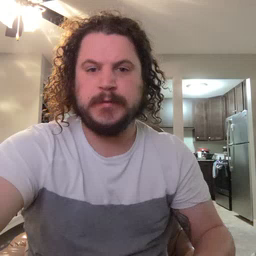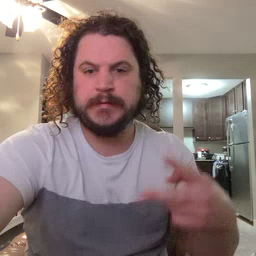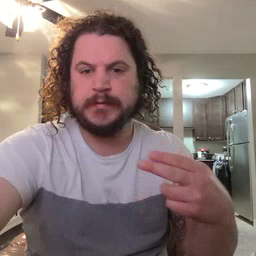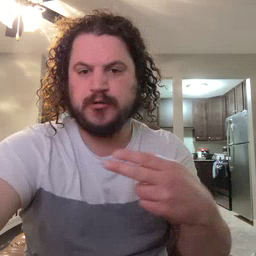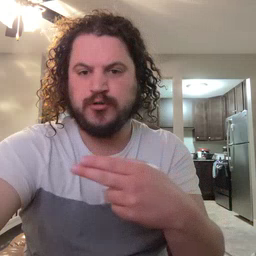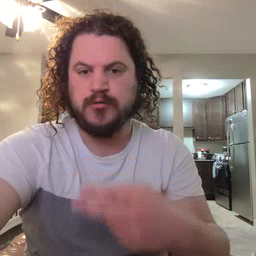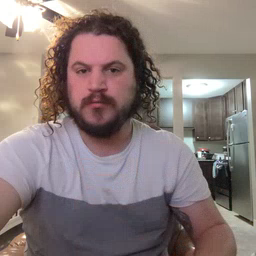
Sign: scissors